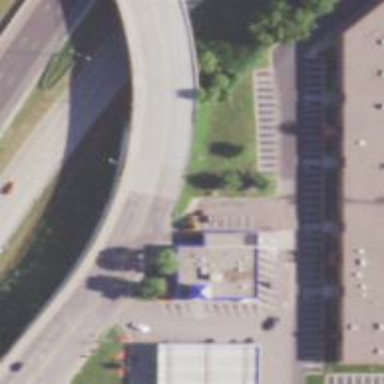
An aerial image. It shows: Tertiary road with bridge and sidewalk on the left.